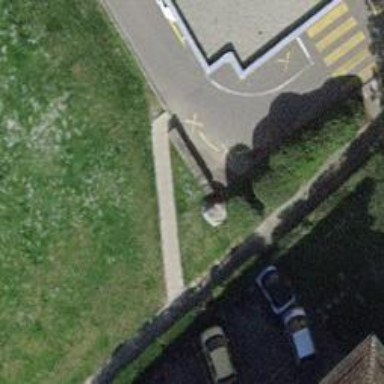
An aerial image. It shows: Path made of paving stones.